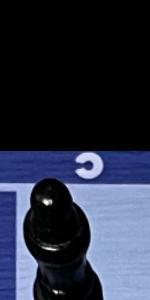
Label: Empty